Question: Count the number of objects in the diagram.
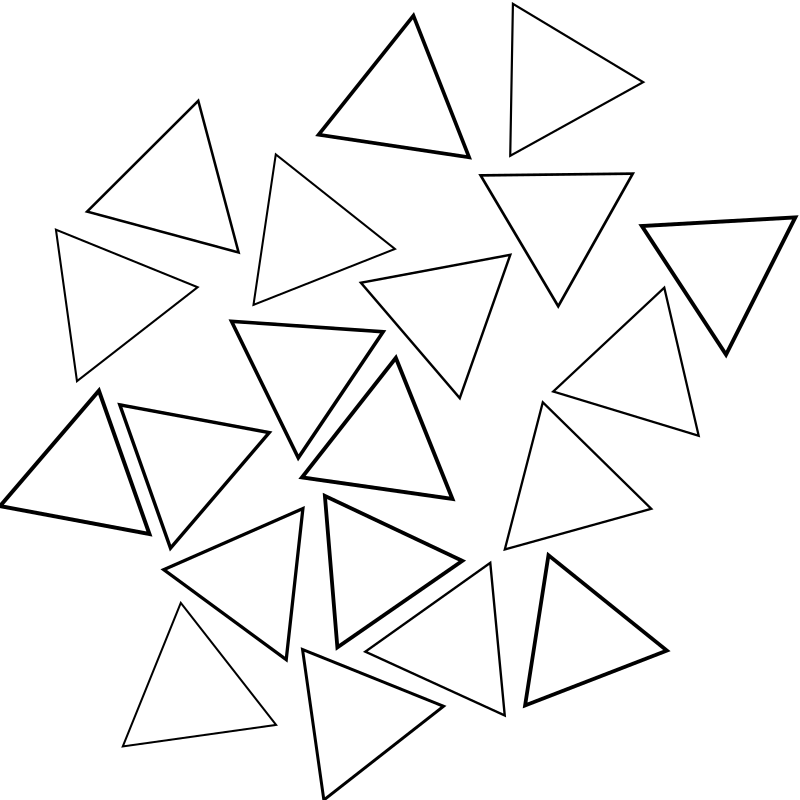
Answer: 20